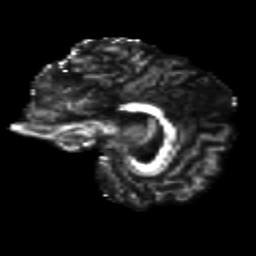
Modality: FA
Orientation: sagittal
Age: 36
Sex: female
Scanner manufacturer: siemens
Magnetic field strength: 3 T
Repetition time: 8.6 s
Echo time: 0.095 s